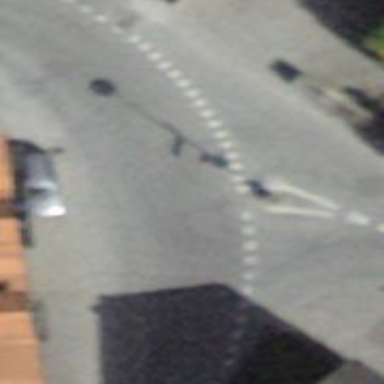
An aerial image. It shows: Road with "give way" sign.